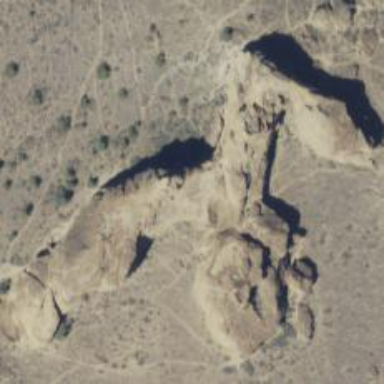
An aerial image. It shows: Crag for climbing.